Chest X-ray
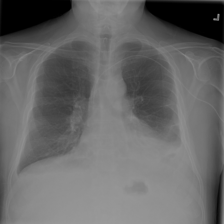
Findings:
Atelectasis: negative
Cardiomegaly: negative
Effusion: negative
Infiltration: negative
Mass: negative
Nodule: negative
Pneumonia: negative
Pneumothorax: negative
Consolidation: negative
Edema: negative
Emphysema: negative
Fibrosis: negative
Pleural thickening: negative
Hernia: negative